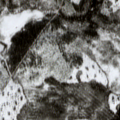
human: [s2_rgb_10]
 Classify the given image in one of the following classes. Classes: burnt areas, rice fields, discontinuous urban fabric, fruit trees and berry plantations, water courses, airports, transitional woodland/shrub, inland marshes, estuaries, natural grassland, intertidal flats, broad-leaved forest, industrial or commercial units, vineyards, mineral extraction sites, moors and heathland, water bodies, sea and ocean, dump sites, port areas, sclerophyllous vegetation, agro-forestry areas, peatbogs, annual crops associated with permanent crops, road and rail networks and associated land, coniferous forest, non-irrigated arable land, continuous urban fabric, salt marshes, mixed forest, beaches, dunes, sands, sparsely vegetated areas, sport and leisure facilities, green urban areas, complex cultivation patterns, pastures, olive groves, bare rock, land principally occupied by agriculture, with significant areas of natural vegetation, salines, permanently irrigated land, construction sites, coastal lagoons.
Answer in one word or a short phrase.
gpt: coniferous forest, transitional woodland/shrub